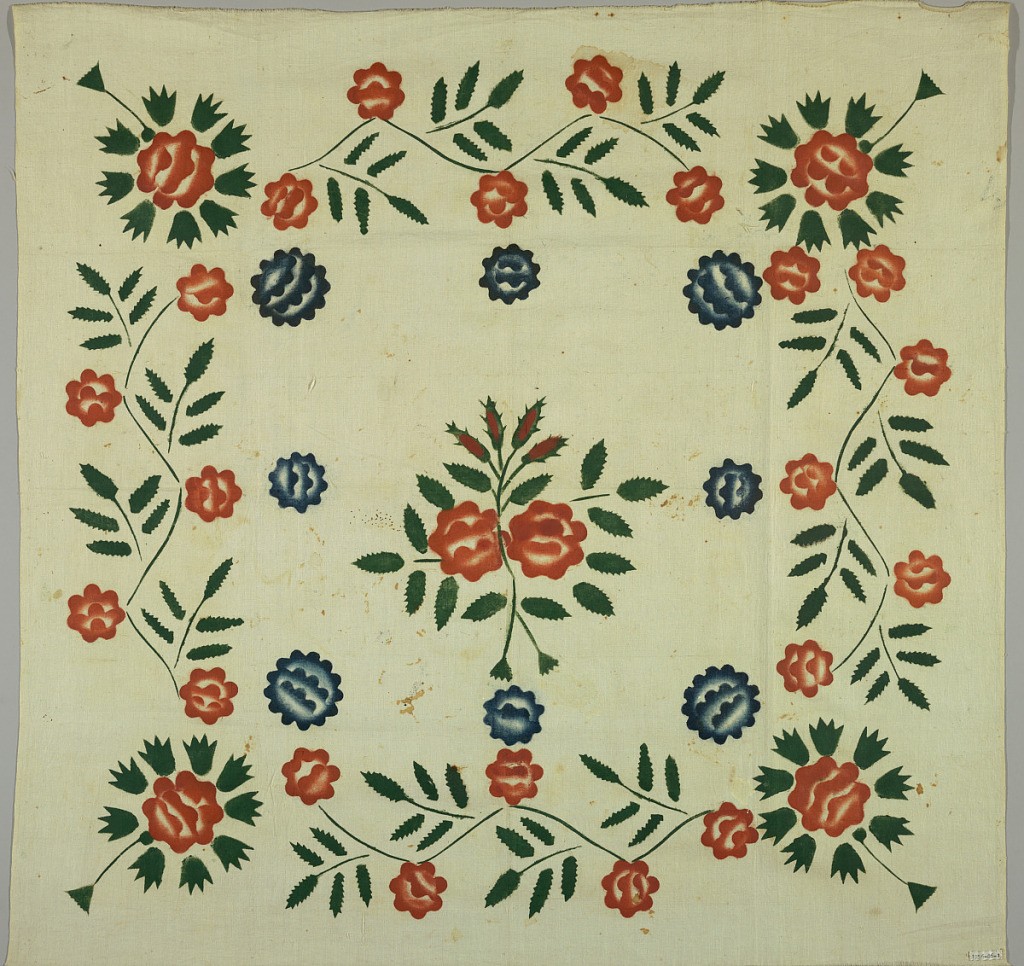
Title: Pillow cover
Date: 19th century
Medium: cotton Technique: stenciled on plain weave
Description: Square of unbleached muslin with bold floral border and central sprigs stenciled in red, blue, green opaque paints.